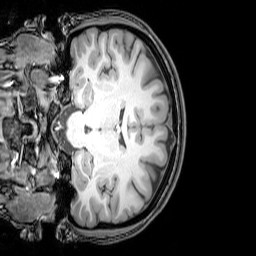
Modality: T1w
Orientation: coronal
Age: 20
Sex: female
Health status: healthy
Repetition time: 0.081 s
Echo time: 0.037 s